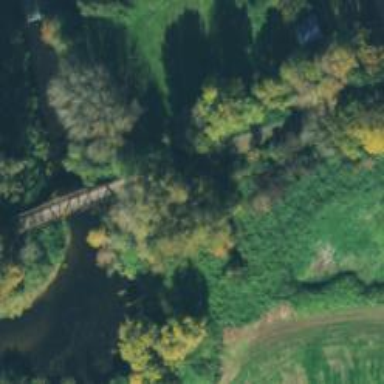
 now turned into cycleway. The railway has been repurposed into rail-trail."